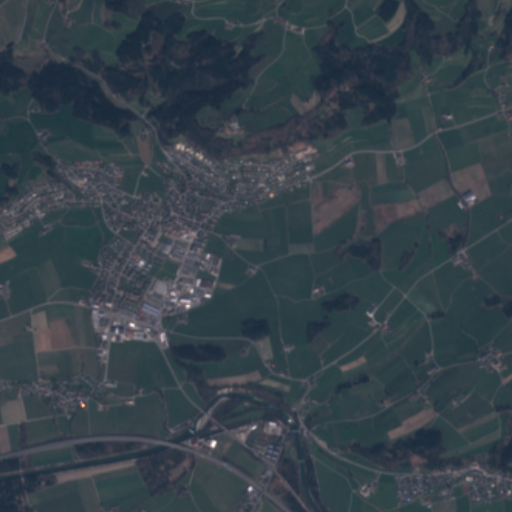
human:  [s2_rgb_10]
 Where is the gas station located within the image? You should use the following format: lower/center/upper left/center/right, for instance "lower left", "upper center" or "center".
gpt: The gas station is located in the center left of the image.
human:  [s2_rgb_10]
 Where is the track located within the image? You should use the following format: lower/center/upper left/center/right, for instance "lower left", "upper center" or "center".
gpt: The track is located in the center left of the image.
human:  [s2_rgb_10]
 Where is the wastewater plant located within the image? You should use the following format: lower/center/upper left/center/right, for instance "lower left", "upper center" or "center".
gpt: The wastewater plant is located in the lower center of the image.
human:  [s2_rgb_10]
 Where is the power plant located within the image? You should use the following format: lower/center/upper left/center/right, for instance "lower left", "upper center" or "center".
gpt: There is no power plant in the image.